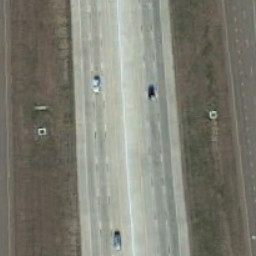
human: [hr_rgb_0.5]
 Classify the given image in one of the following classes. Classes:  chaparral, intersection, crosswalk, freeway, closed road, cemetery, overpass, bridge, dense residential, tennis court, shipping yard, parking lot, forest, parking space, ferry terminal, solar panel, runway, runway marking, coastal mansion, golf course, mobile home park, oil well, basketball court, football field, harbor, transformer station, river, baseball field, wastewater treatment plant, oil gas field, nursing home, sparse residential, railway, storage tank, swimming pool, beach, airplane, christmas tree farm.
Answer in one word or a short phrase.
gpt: freeway